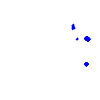
Particle: kaon